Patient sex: M
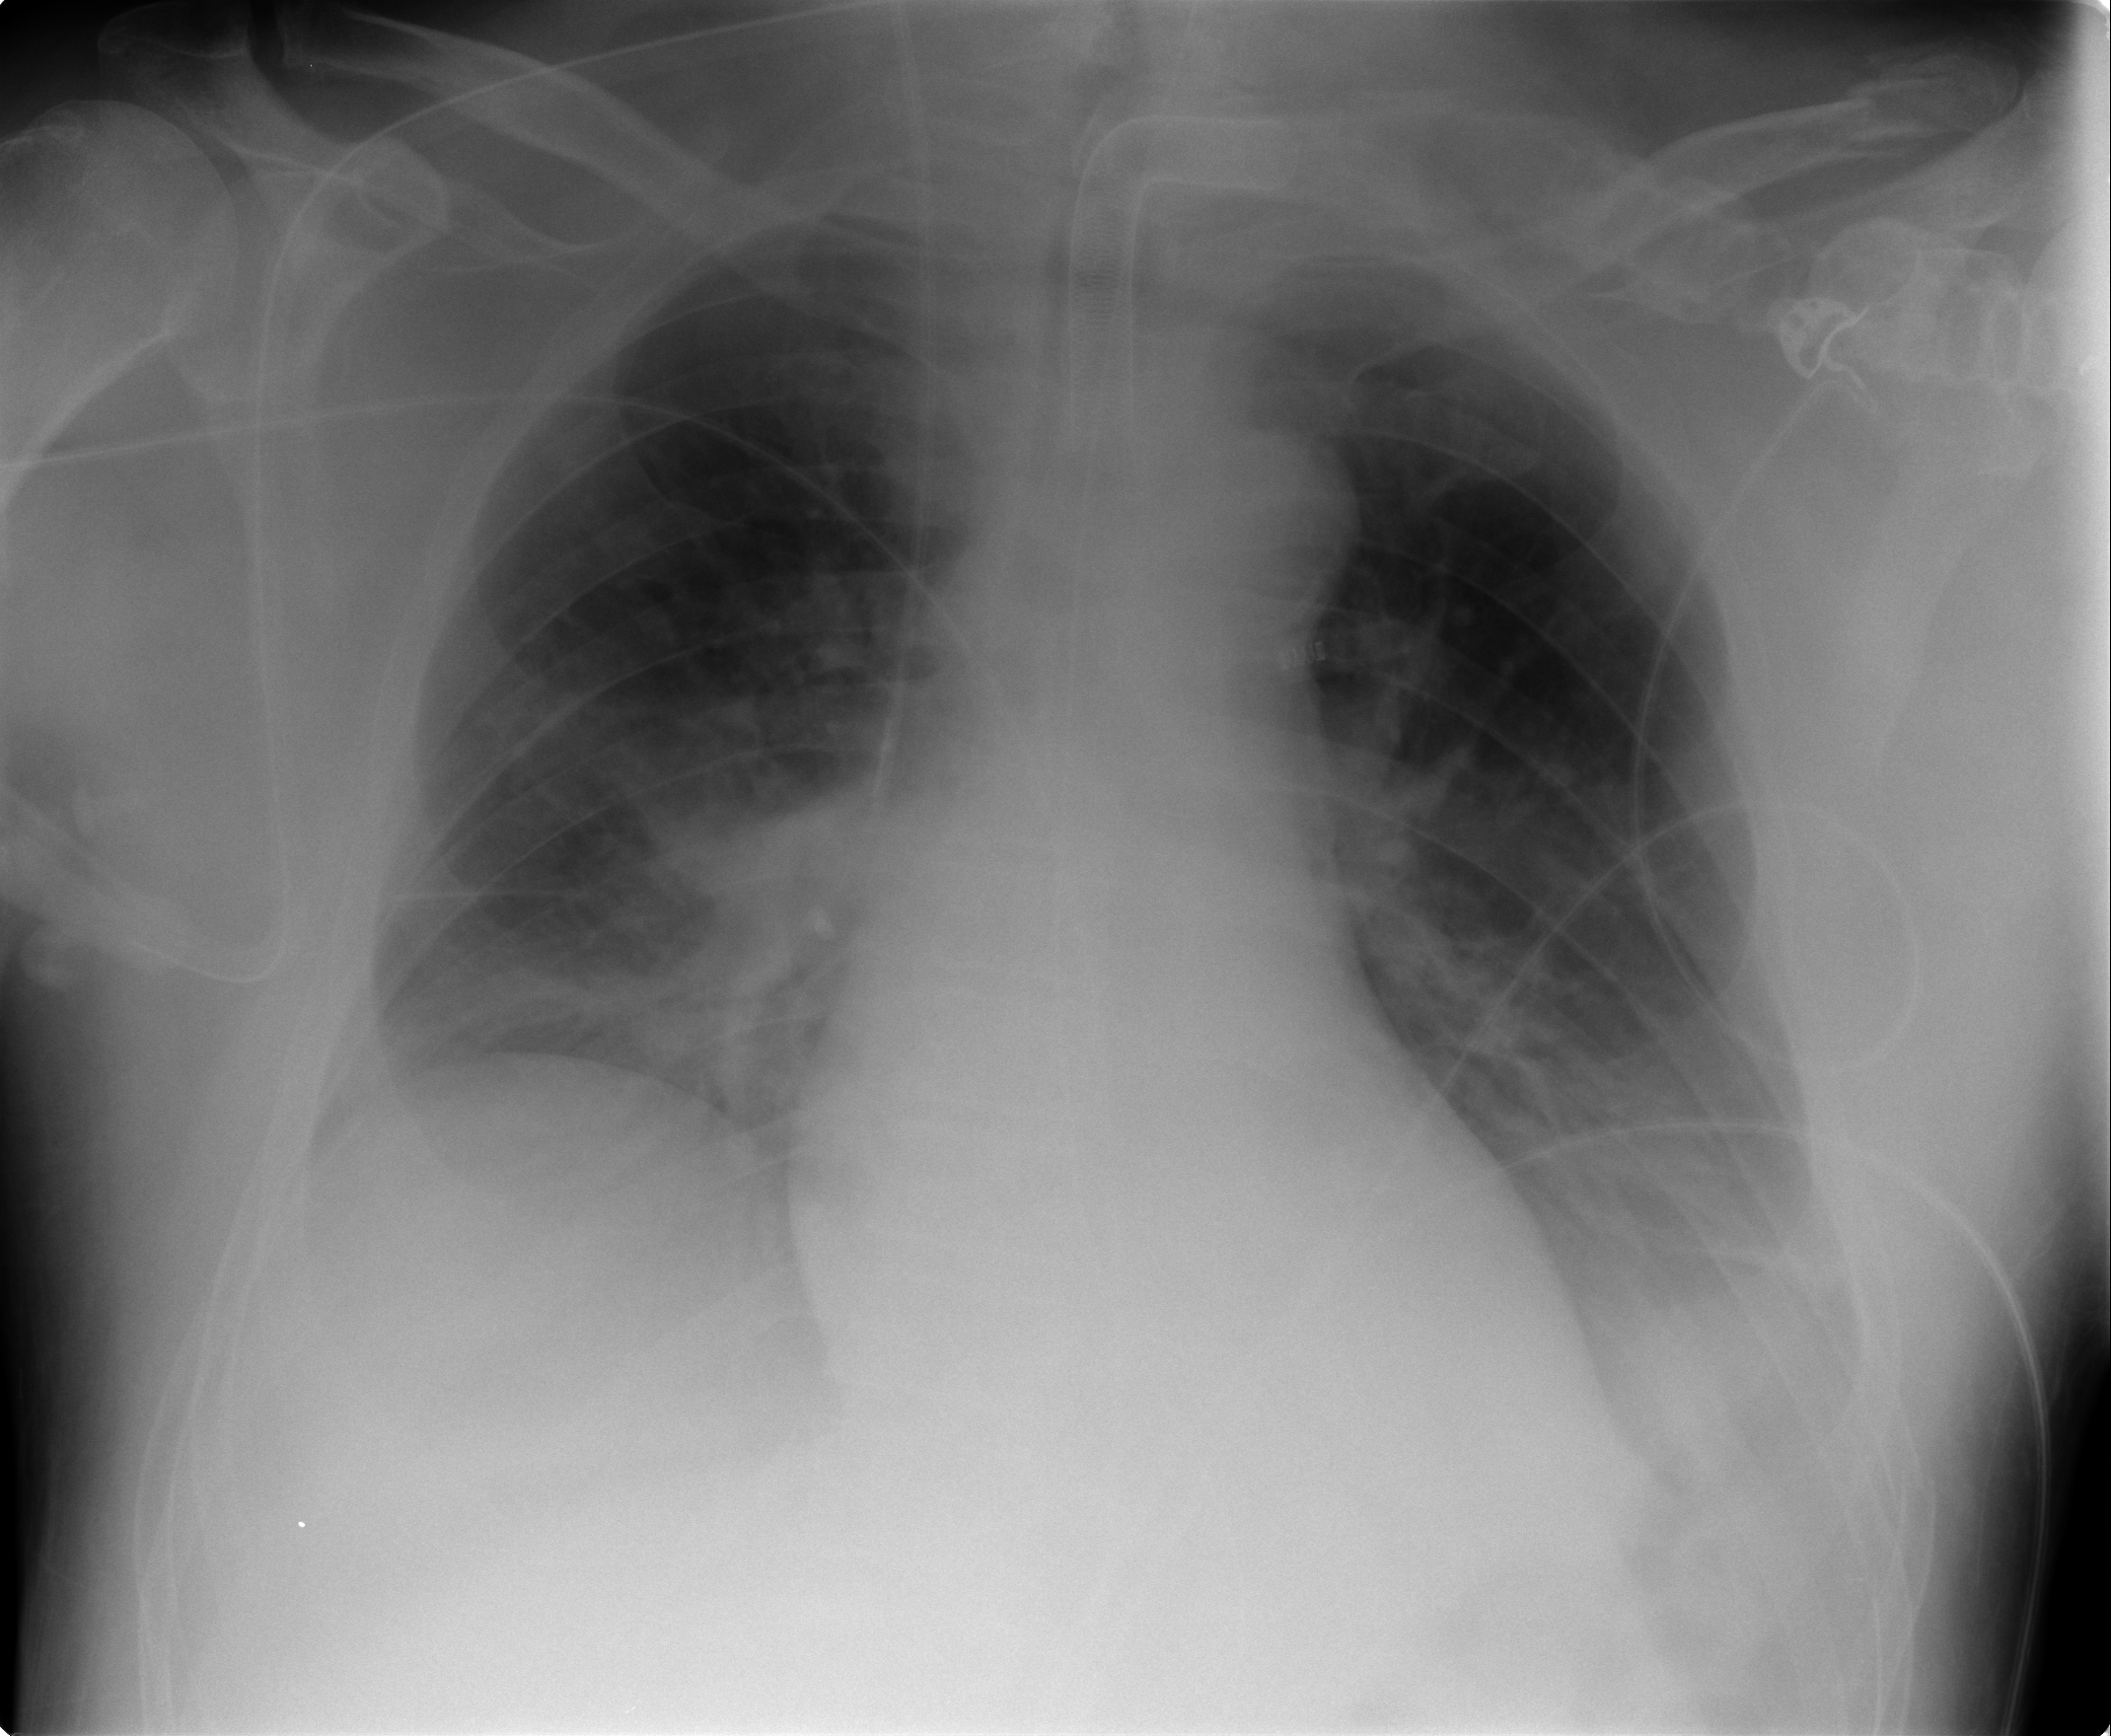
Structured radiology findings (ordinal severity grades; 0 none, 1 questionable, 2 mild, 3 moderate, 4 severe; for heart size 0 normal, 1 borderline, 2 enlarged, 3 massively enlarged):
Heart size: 0
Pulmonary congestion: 0
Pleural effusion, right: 2
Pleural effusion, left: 2
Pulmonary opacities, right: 0
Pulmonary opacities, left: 0
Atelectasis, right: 2
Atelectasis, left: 2